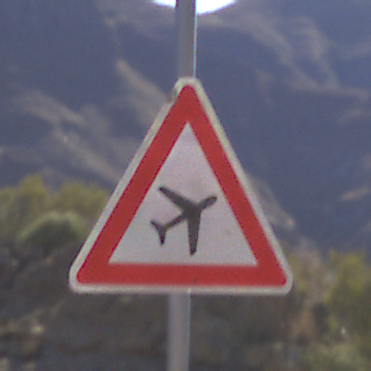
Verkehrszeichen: FlugbetriebLinks
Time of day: Midday
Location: Outdoor (Nature)
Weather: Clear
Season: NotSpecified
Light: Natural